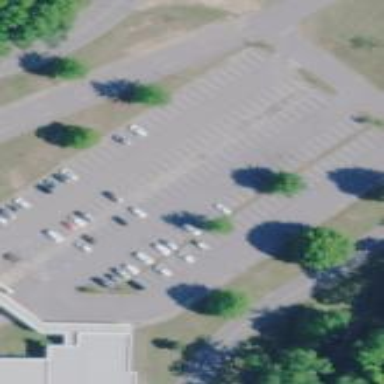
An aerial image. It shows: Parking area.